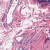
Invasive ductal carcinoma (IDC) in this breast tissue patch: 0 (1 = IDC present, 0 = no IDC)